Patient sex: M
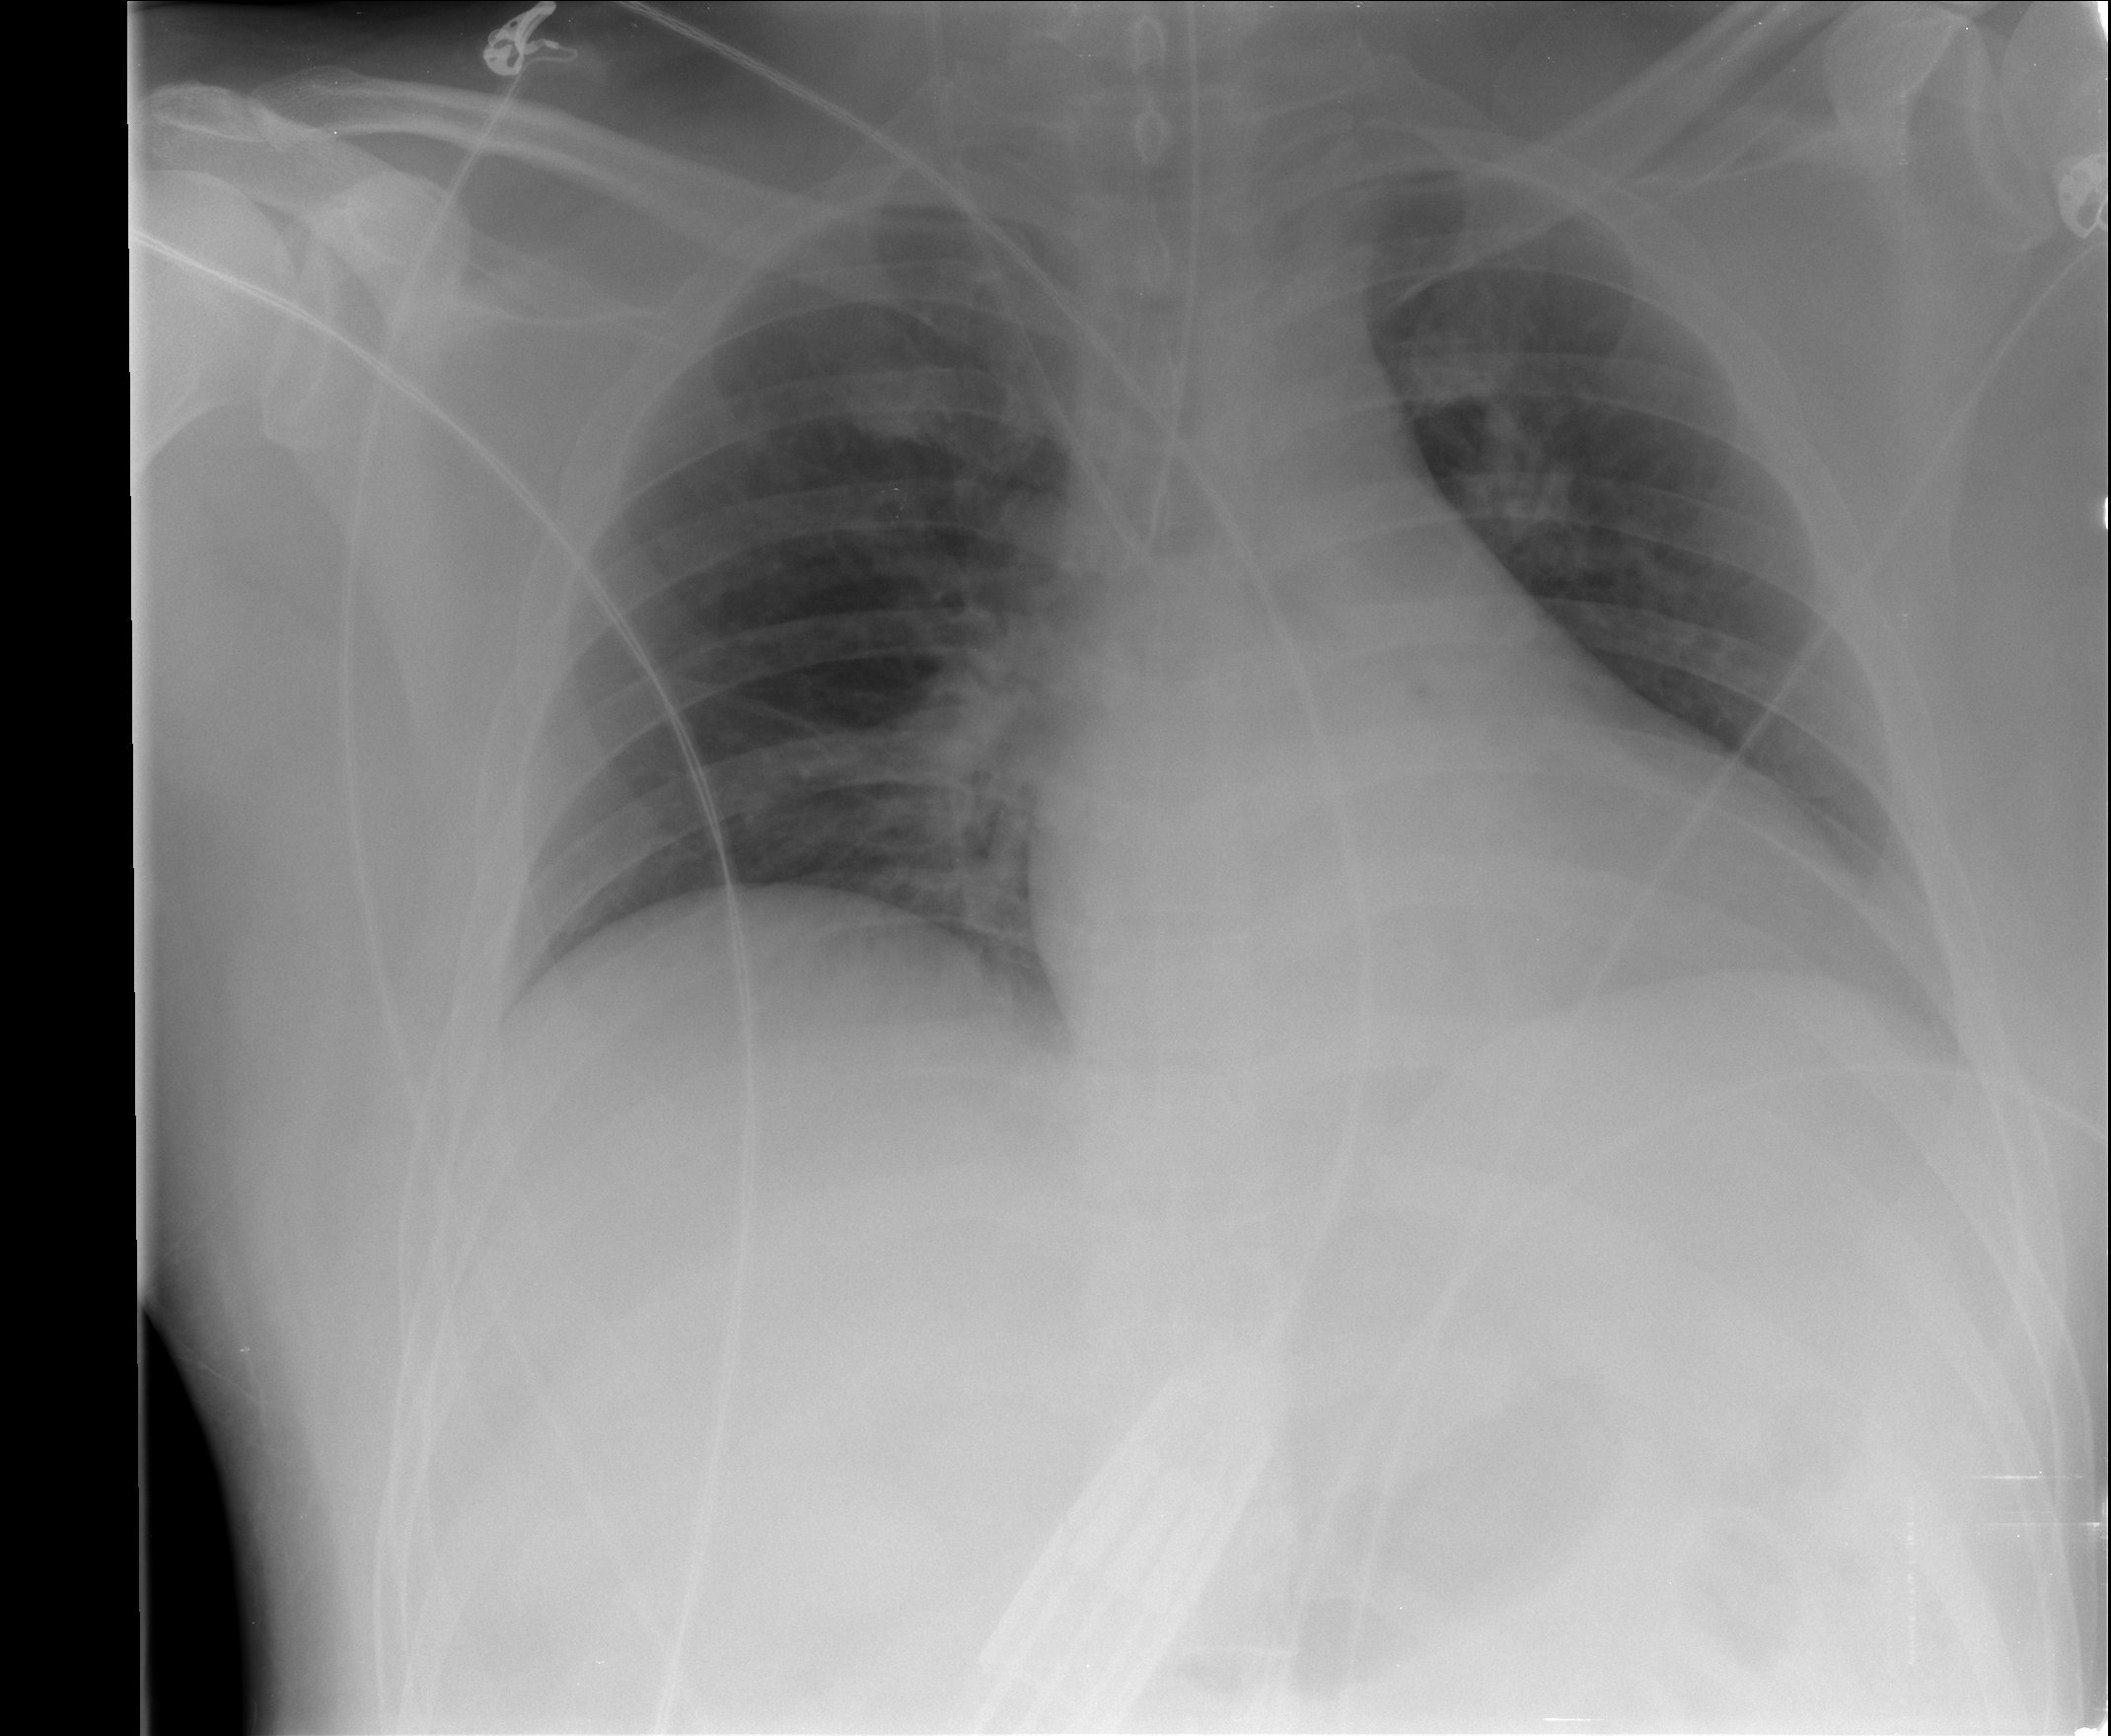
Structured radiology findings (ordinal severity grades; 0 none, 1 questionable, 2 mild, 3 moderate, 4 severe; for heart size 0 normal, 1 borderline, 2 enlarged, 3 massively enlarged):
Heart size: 2
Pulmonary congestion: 0
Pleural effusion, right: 0
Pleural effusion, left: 1
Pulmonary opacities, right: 0
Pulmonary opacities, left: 0
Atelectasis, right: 0
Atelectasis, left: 2